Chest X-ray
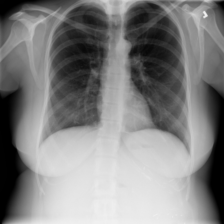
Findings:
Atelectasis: negative
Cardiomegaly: negative
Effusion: negative
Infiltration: positive
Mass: negative
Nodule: negative
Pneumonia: negative
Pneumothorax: negative
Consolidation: negative
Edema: negative
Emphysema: negative
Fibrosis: negative
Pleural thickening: negative
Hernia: negative